Question: I am having a problem in displaying my ExtJS grid. Early this day it was working fine. Now that I run it again, it is not the same anymore. The UI was damaged. I dont know what to do. I tried restarting the Eclipse, the browser even my PC. I also tried making another JSP but still the UI is damaged.

<URL>
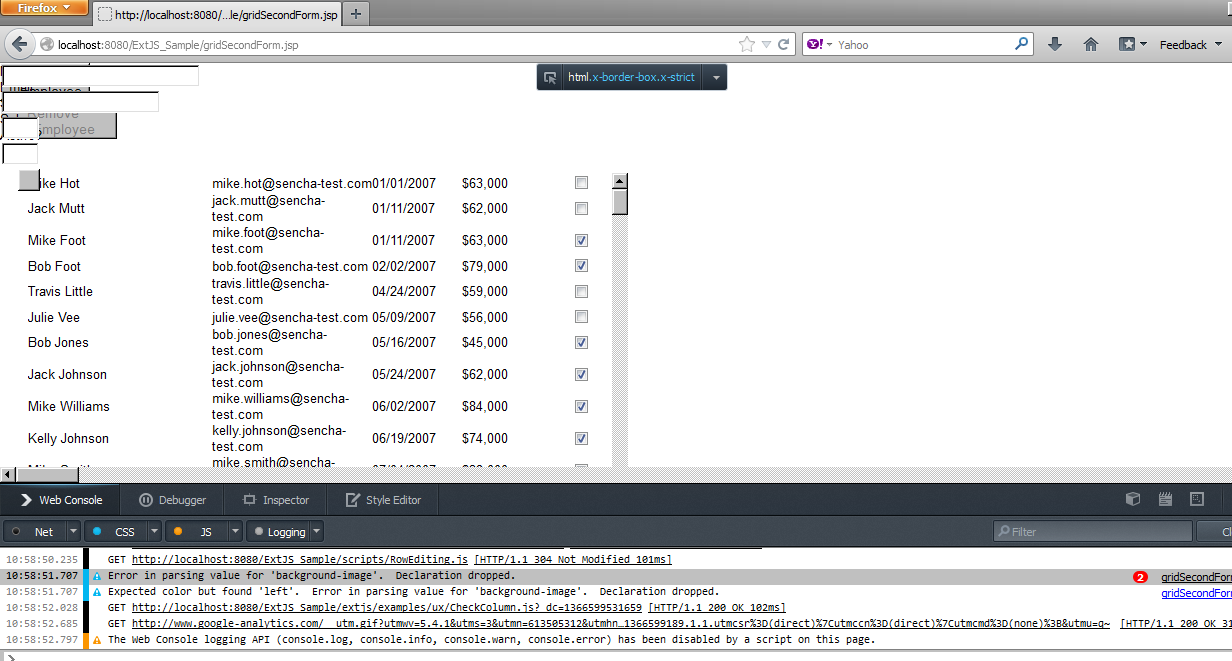
Answer: As per your statement, the code has been working and you had just added store and/or servlet configuration. Then you may be experiencing a folder name or a path error. Check your naming in folder\component varaible\store names embedded in controller, etc...
Another thing worth noting is that you told that you reverted your code and tried. So, if that is the case, did you clear cache of the browser, as it may solve your problem.